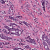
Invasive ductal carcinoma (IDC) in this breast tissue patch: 1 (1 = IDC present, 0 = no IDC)